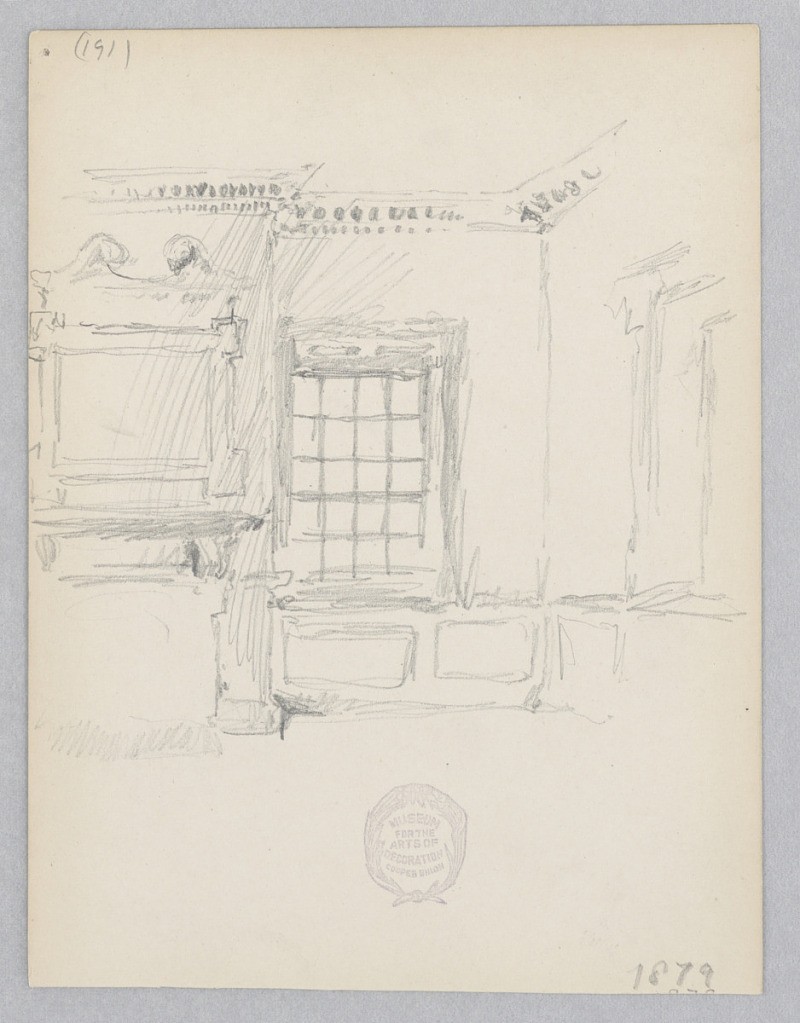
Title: Window
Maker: Robert Frederick Blum, American, 1857–1903
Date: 1879
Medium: Graphite on wove paper
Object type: Drawing
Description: Sketch of interior with a fireplace, window, and ornamental cornice.